Question: I'm looking for the new Gmail home button UI. Which now displays 3 bars at the left of the app icon.
I think it's a really good way to show the user the the menu is hided on the side of the main display !
Maybe some of you guys have an idea for getting this.
Thanks !

edit :
All is here, thanks for helping : <URL>
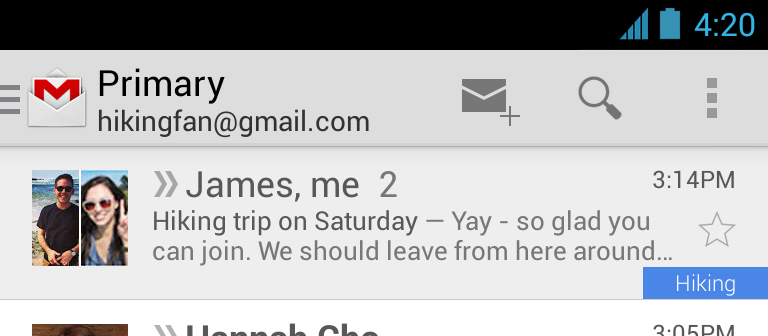
Answer: This is the new <URL>.